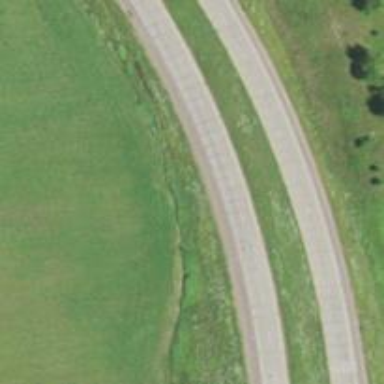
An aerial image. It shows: Trunk highway with expressway features.